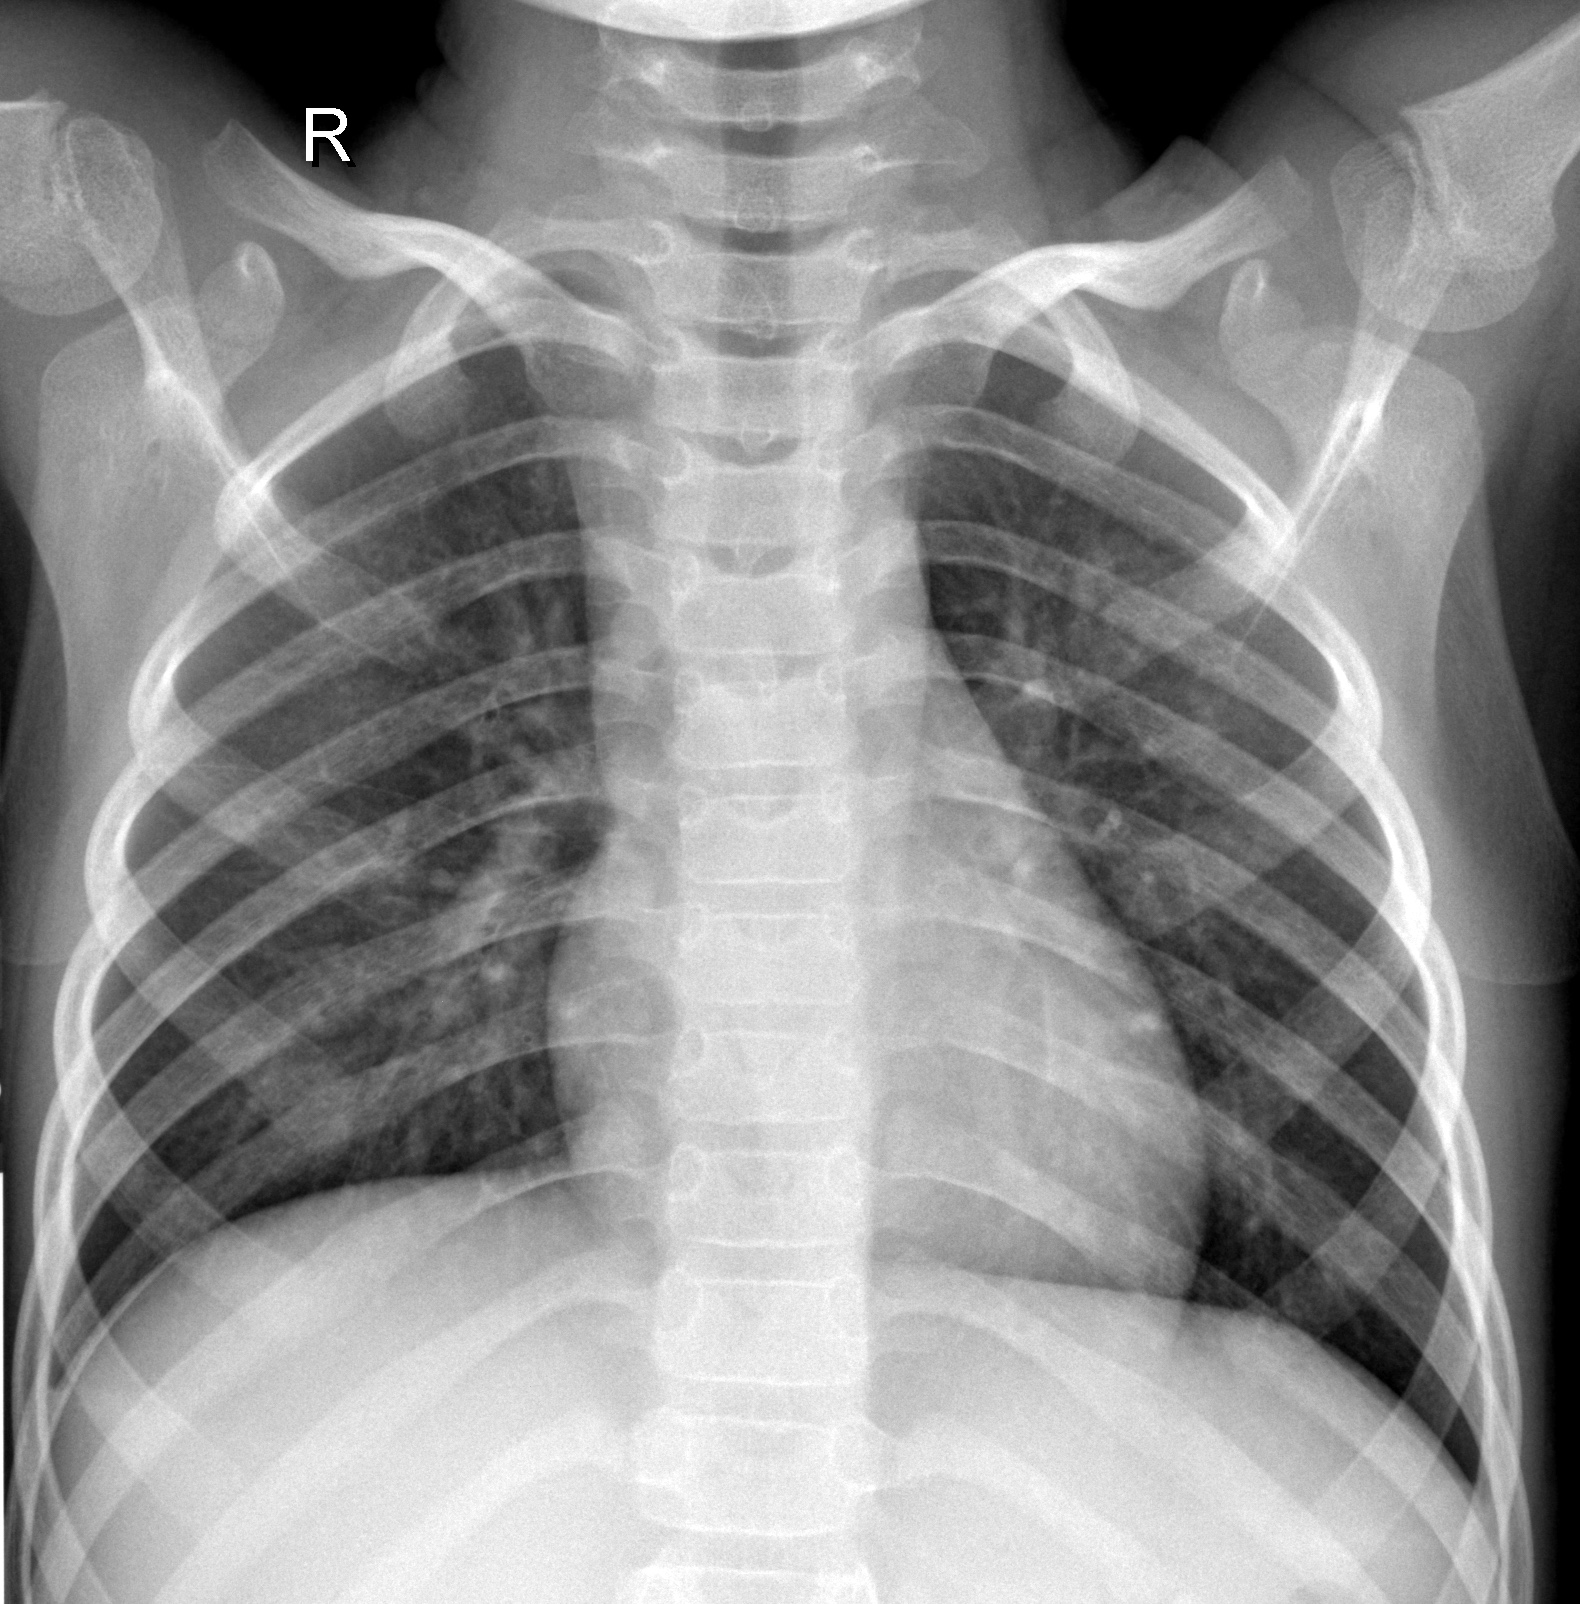
Diagnosis: NORMAL